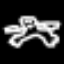
Label: frog